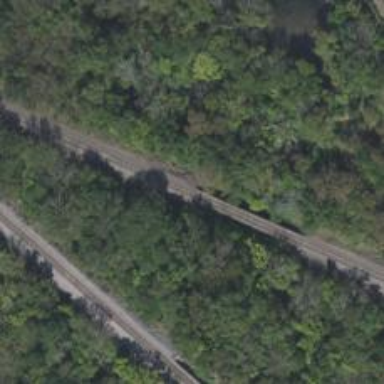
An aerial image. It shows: Railway track.